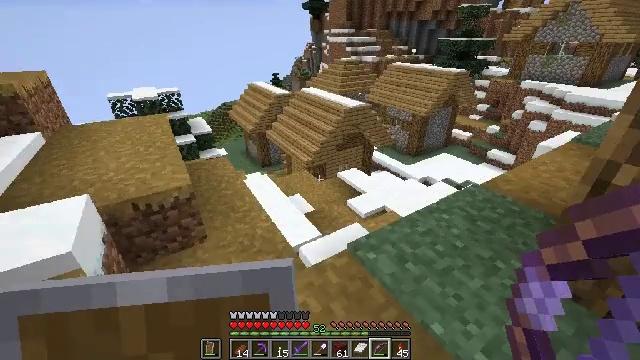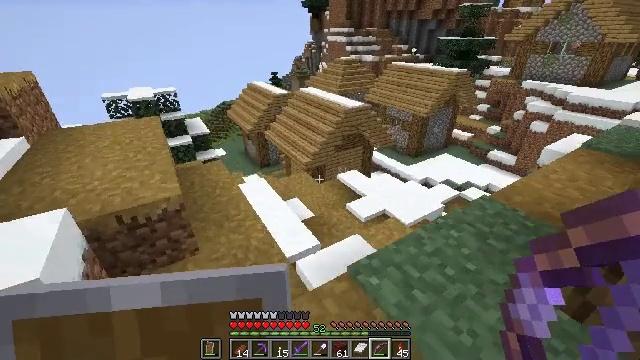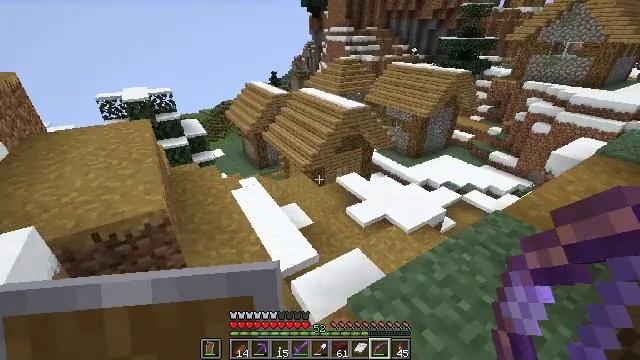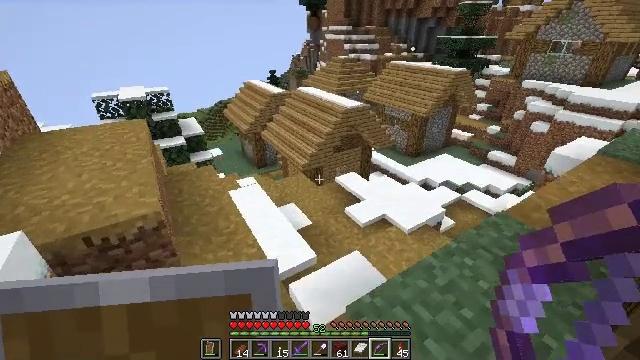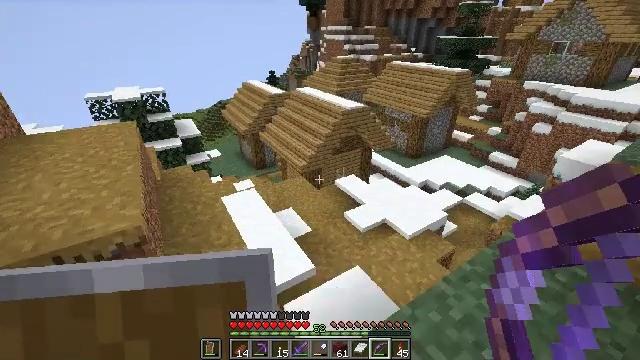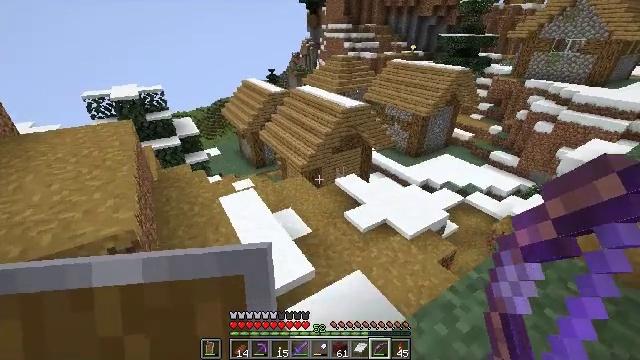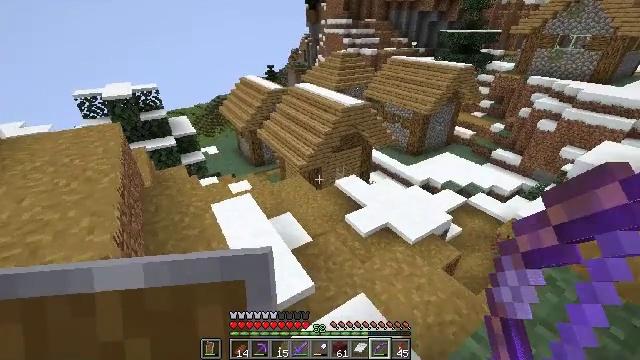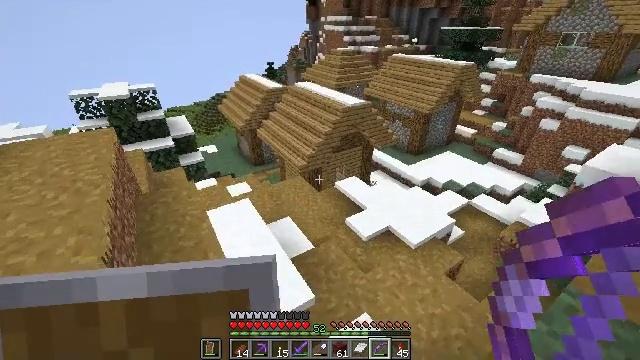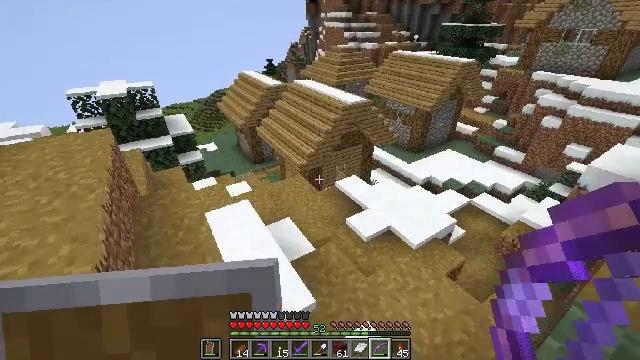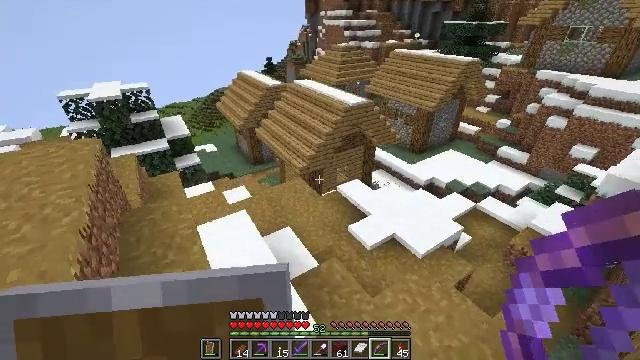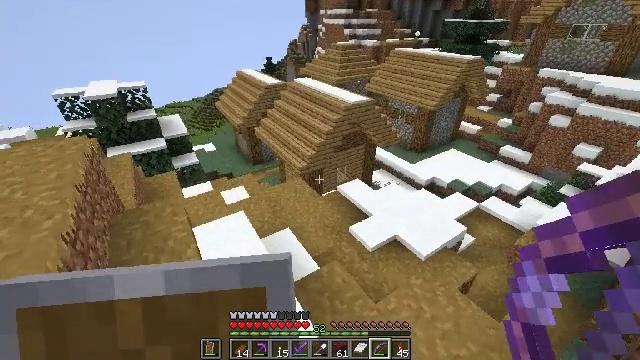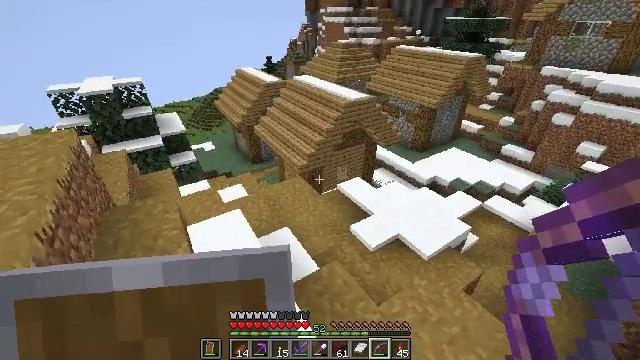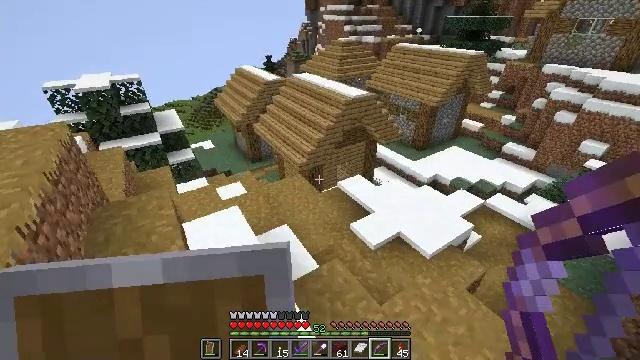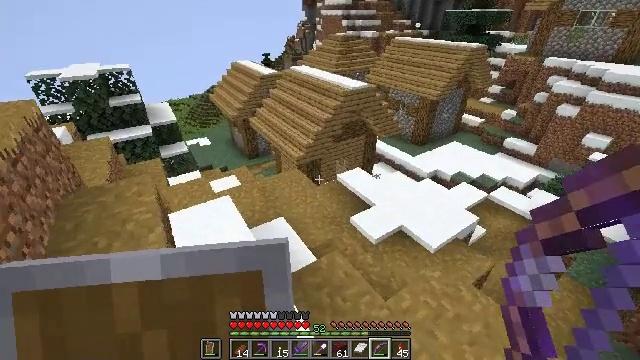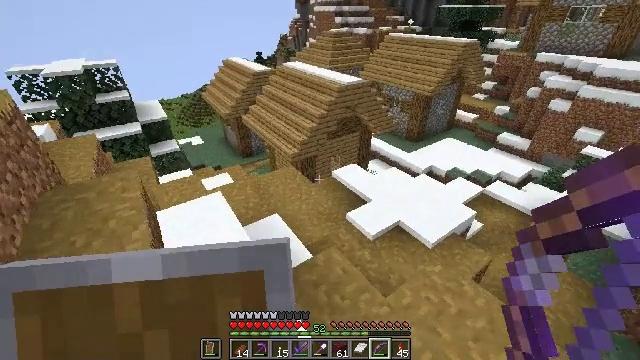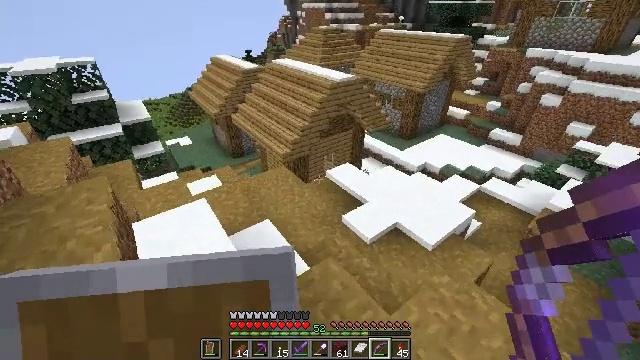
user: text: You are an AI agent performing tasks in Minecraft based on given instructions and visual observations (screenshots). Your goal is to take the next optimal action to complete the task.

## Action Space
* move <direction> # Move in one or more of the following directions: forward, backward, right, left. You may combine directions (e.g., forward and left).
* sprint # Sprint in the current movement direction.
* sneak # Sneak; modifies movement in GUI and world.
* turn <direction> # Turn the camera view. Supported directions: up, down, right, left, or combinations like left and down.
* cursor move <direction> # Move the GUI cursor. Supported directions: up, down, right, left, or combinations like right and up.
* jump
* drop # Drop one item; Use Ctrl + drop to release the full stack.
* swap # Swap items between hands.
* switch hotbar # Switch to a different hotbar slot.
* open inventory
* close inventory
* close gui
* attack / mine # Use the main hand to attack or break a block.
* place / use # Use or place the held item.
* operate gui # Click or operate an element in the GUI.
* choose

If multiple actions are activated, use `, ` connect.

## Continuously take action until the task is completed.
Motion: motion action
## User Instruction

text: Mine the bell from its post.
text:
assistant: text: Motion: move forward
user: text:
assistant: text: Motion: move forward
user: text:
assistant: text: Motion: move forward
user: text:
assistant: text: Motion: move forward
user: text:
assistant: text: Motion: move forward
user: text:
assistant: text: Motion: move forward
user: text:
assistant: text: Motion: move forward
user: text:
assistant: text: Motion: move forward
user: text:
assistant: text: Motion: move forward
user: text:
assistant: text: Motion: move forward
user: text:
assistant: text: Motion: move forward
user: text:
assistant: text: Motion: move forward
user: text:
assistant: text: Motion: move forward
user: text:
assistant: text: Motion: move forward, turn right
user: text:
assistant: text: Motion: move forward, turn right
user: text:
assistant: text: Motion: move forward
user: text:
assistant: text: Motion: move forward, turn right
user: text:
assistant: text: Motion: move forward, turn right
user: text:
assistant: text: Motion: move forward, turn right
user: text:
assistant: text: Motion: move forward, turn right
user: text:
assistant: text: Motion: move forward, turn right
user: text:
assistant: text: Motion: move forward, turn right and down
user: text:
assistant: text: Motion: move forward, turn right and down
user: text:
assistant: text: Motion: move forward
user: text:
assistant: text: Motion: move forward, turn up
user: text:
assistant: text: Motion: move forward
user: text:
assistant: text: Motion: move forward
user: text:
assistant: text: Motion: move forward
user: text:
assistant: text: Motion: move forward, turn right
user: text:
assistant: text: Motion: move forward